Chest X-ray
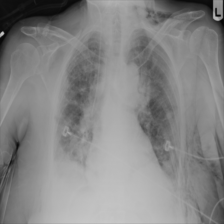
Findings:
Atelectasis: negative
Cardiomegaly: negative
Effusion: negative
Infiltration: negative
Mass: negative
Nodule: negative
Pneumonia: negative
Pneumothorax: negative
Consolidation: negative
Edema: negative
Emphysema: negative
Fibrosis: negative
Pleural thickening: negative
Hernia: negative